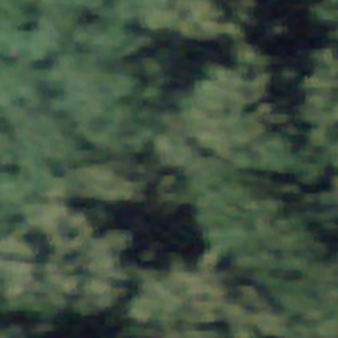
Label: other